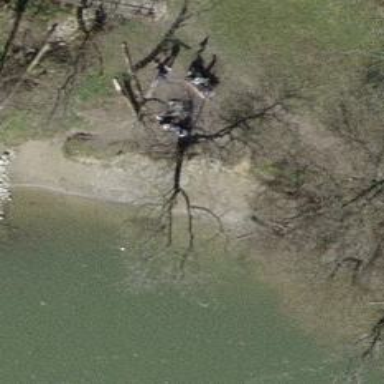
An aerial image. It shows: Picnic site for tourists.